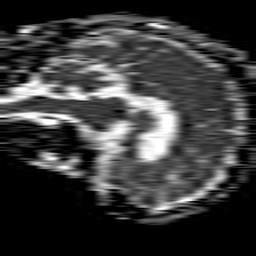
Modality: ADC
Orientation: sagittal
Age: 76
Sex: male
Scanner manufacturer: philips
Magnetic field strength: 1.5 T
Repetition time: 4.6 s
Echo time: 0.08517 s